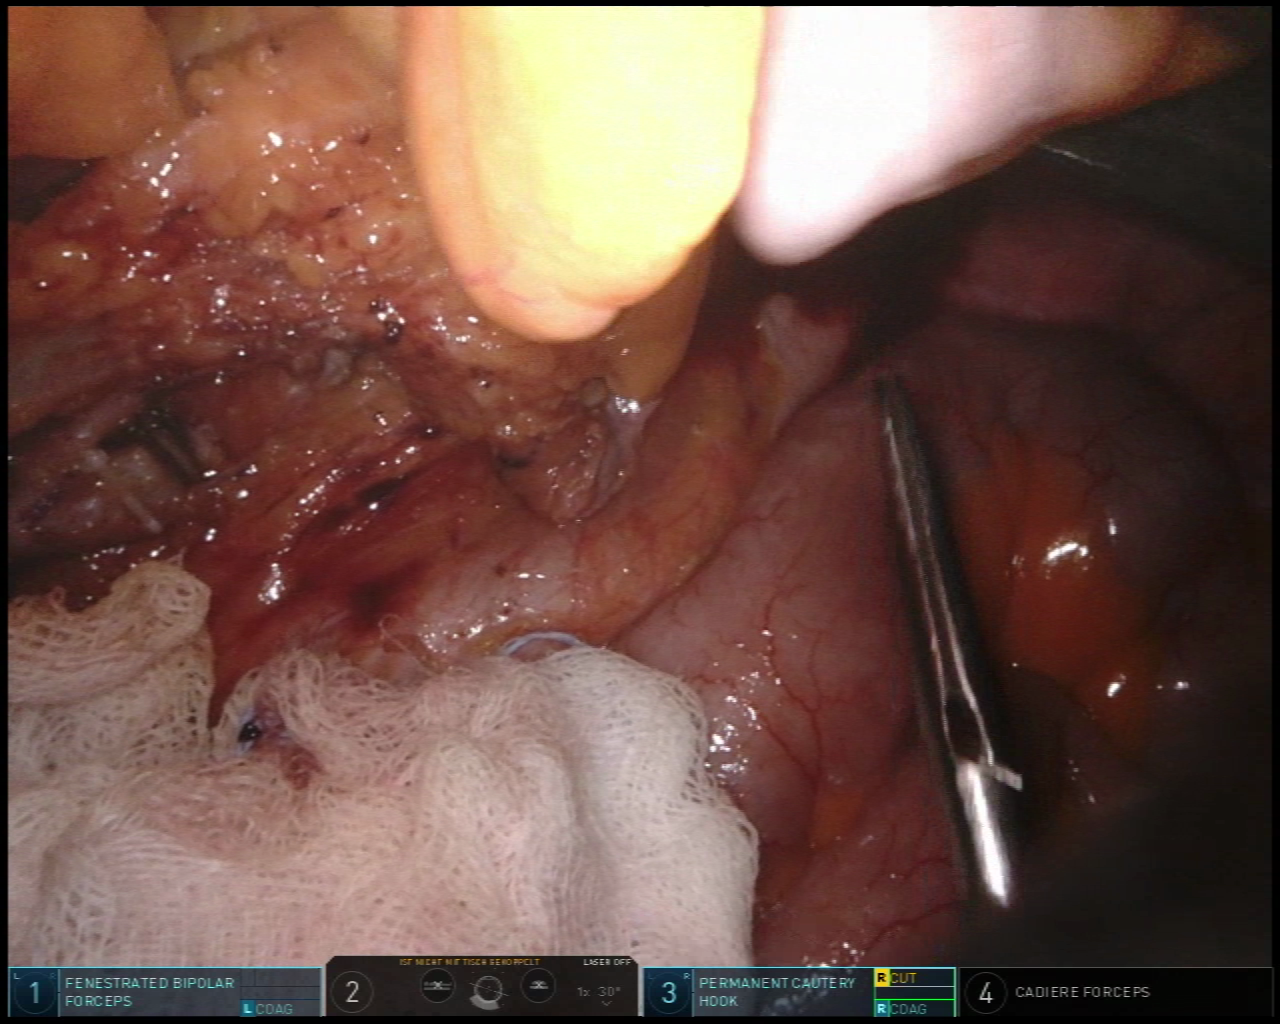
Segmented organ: small_intestine
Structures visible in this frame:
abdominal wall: no
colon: no
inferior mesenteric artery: yes
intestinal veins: yes
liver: no
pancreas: no
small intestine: yes
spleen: no
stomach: no
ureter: yes
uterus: no
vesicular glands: no